Question: I get this error when validate W3c. Could you help me ?

Source: <URL>
Validator <URL>
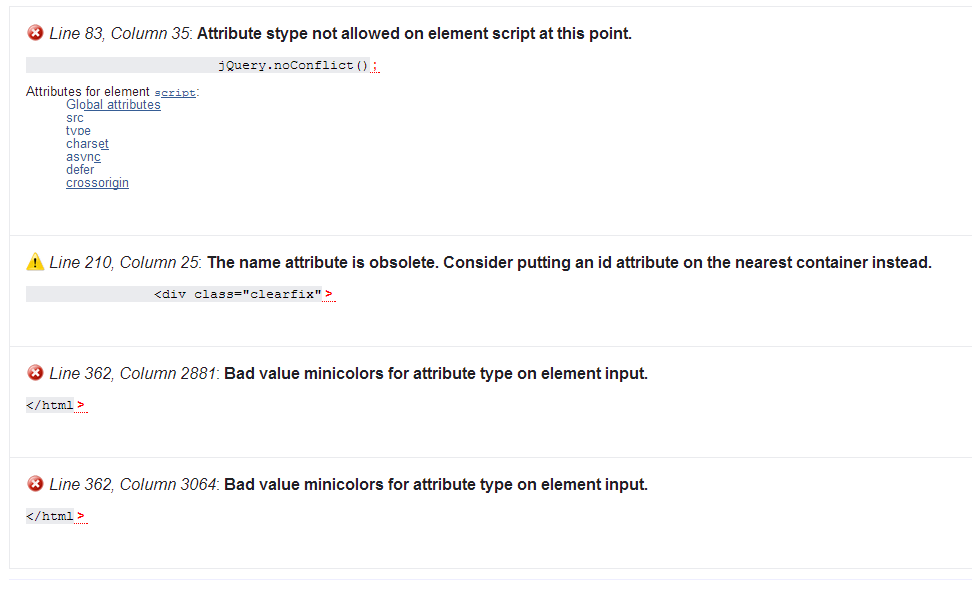
Answer: On Line 83 of your markup you have the following error:
'''
<script stype="text/javascript">
'''
You have misspelled the 'type' attribute as 'stype'. Correcting that should fix this error.
On Line 362 you have used 'minicolors' as the type attribute for your input element. This is an incorrect value for an input elements type attribute.
You can refer to this:
<URL>
for more information regarding input types.